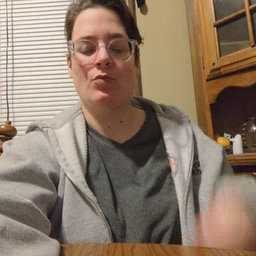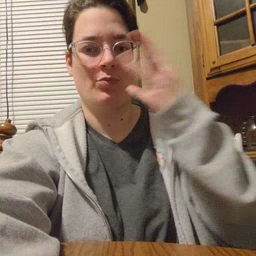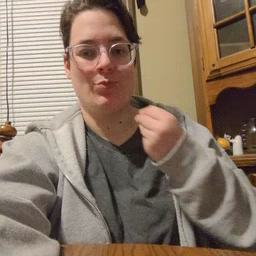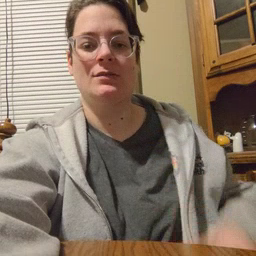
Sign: pretty